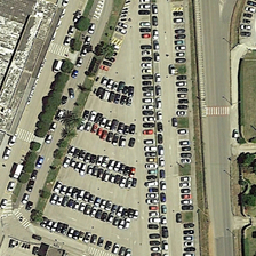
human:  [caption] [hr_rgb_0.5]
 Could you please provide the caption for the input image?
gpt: The parking lot is like a triangle.

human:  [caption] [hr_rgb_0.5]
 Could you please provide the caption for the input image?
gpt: Stop like a triangle.

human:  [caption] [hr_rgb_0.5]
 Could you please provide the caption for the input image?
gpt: parking as a triangle.

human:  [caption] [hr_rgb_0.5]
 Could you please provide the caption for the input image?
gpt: Stop like three people.

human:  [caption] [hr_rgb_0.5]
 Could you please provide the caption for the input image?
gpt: Triangle of parking lot